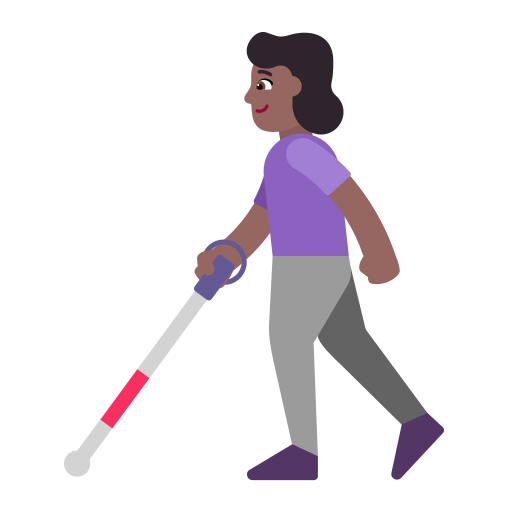
woman with white cane flat  dark